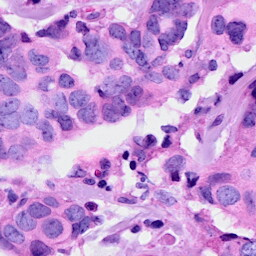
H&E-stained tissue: Breast